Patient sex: M
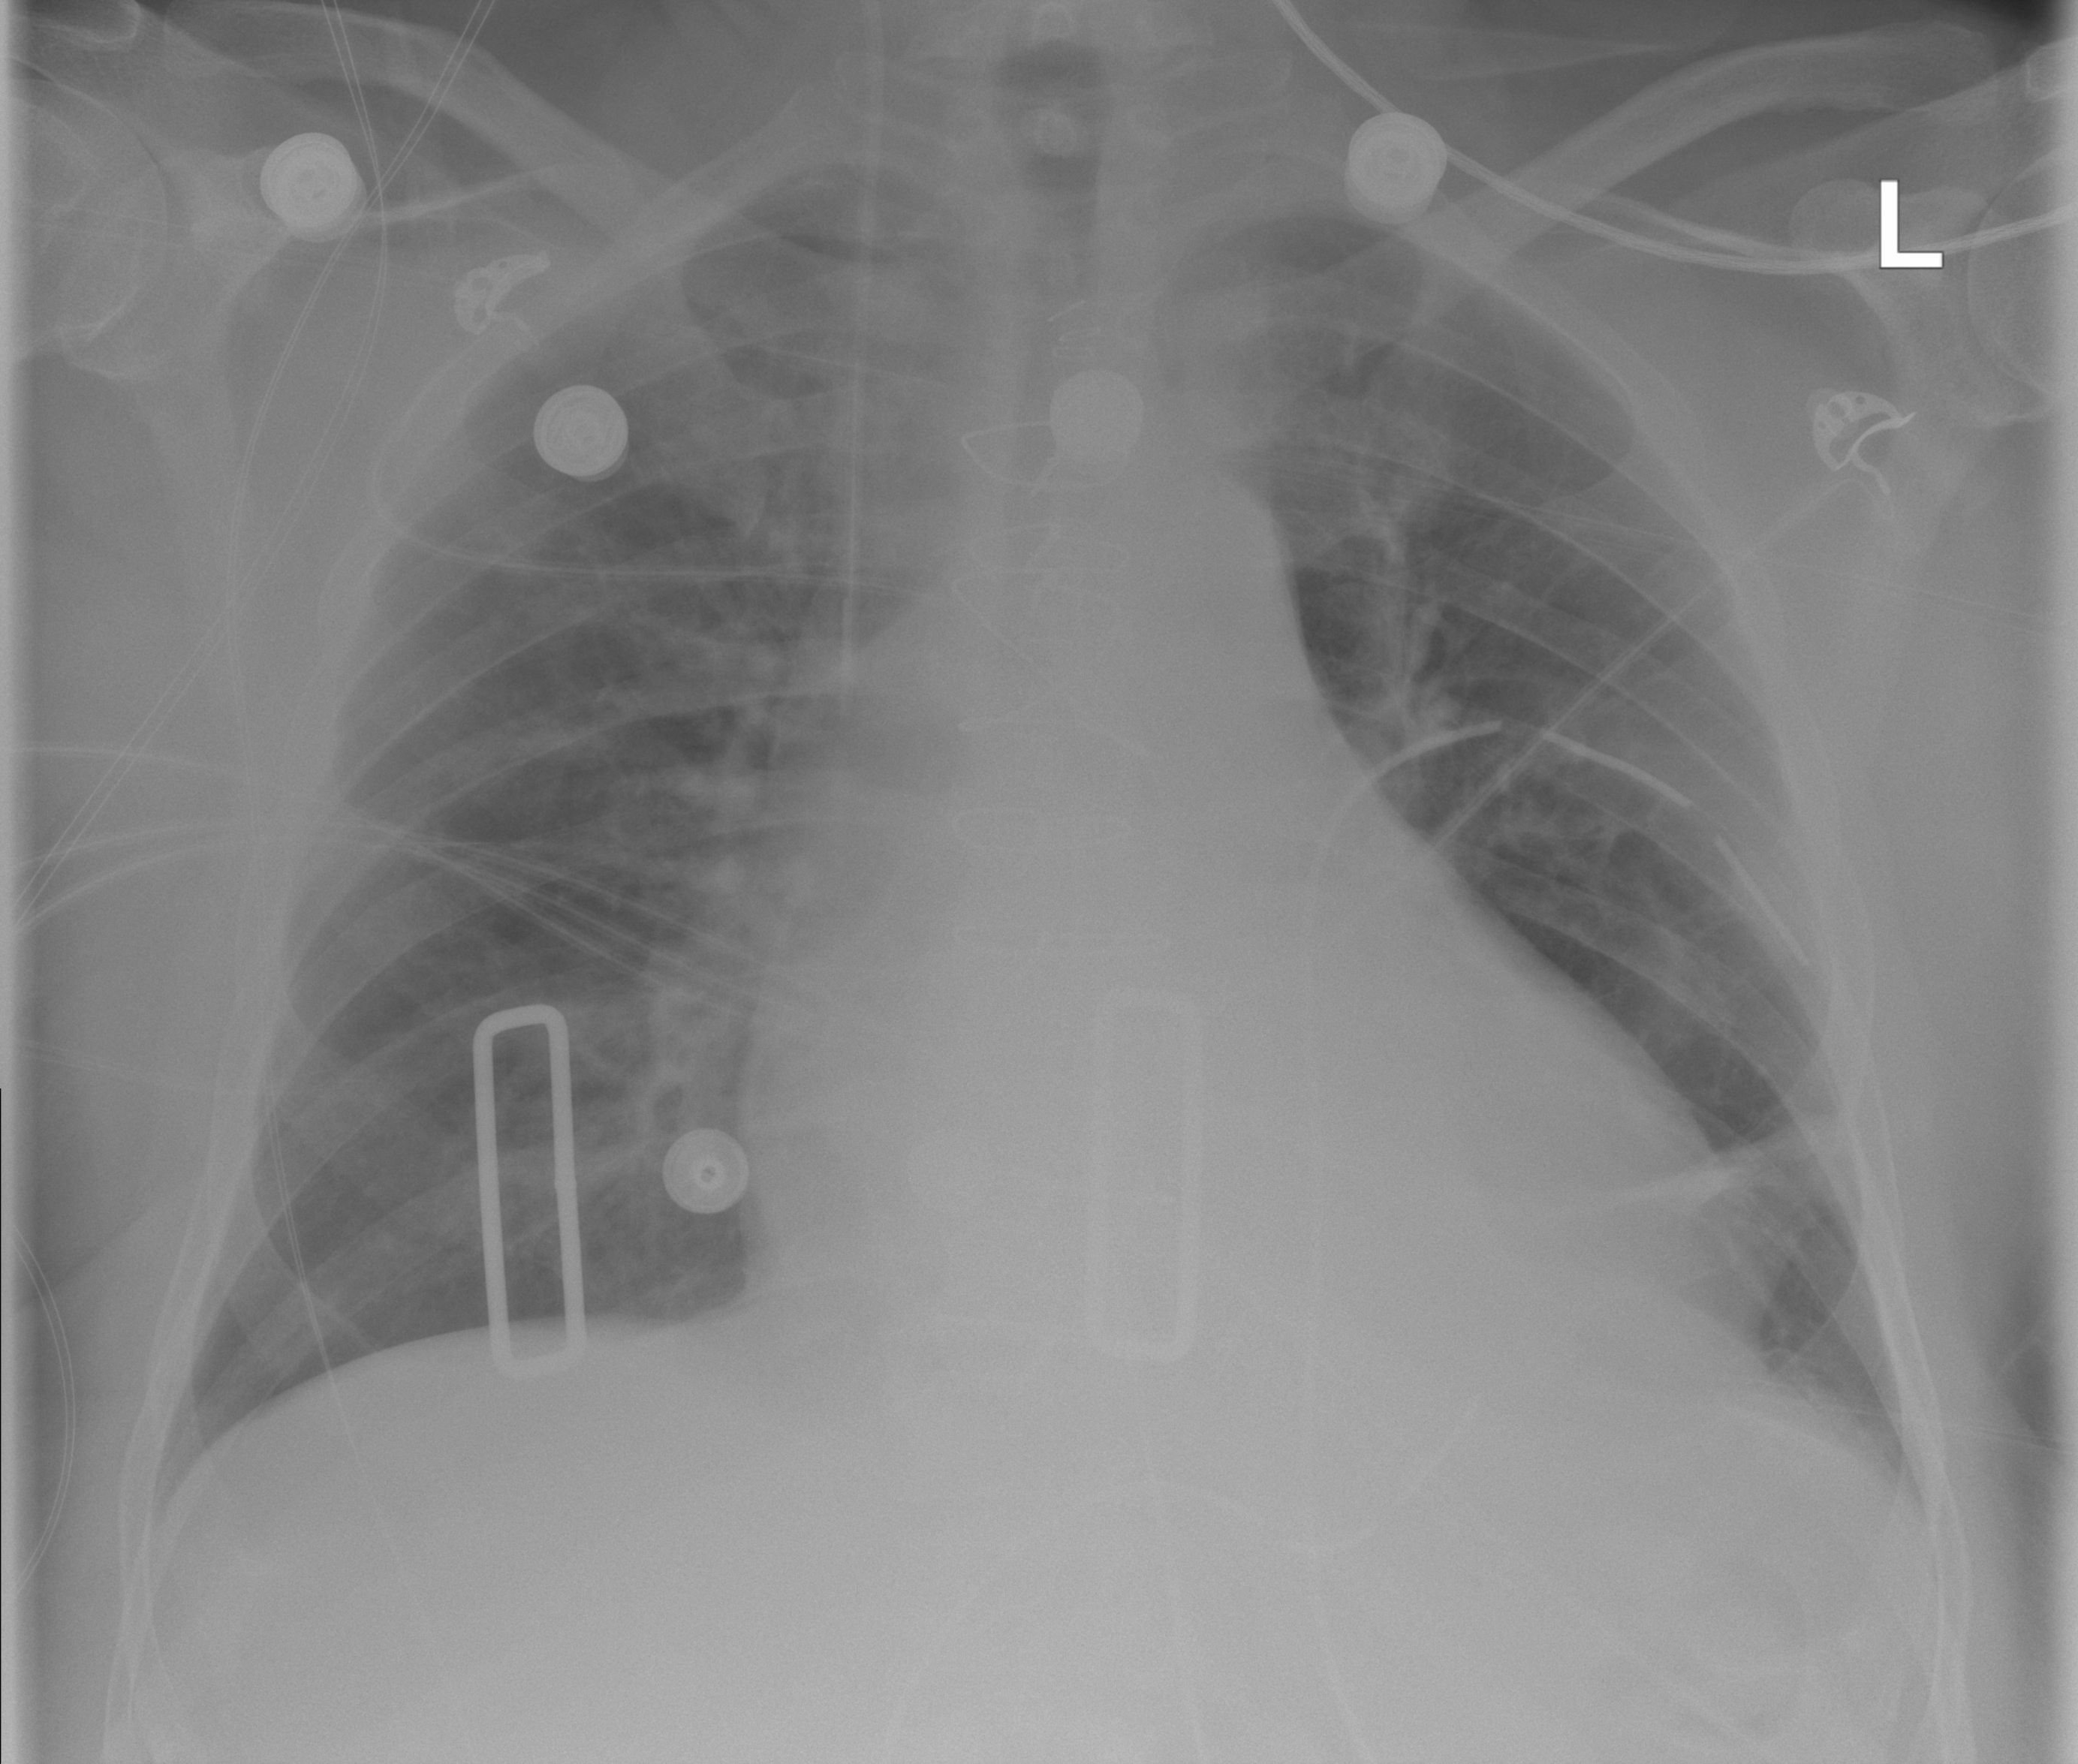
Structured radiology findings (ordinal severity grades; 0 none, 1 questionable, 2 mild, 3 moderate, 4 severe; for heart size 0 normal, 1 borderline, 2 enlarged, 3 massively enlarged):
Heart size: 2
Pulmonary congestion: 0
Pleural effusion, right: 0
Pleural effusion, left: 1
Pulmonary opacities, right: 2
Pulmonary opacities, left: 0
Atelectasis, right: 0
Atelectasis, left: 2